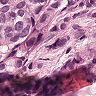
Metastatic tissue present: yes